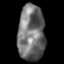
Tissue: lung
Cell type: T cells
Senescence score: 0.1577
Nuclear area (px): 1477
Mean DAPI intensity: 112.739